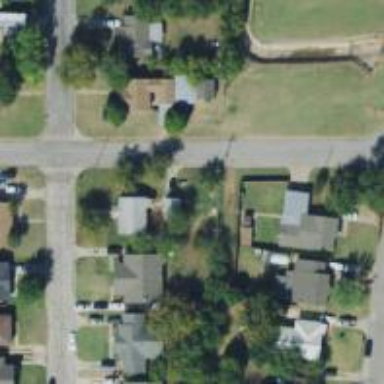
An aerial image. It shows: Alley classified as service road.